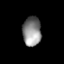
Tissue: lung
Cell type: Epithelial cells
Senescence score: 0.2414
Nuclear area (px): 526
Mean DAPI intensity: 138.338